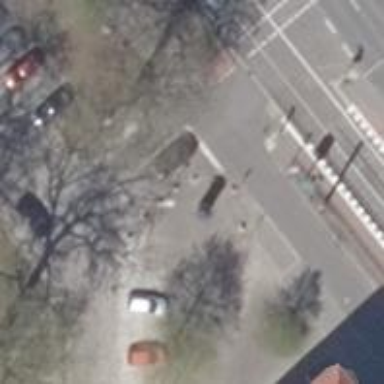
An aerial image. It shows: Taxi stand.